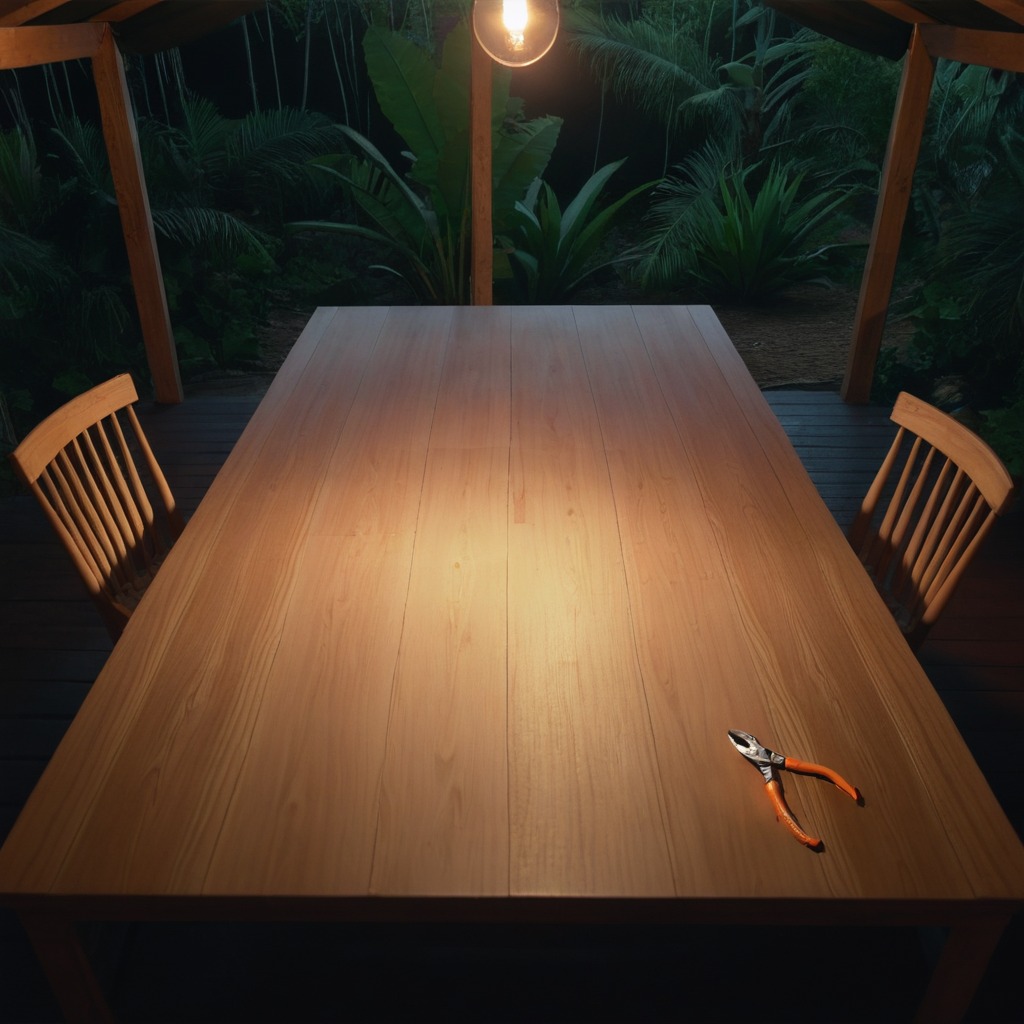
A plier is lying on the wooden table.